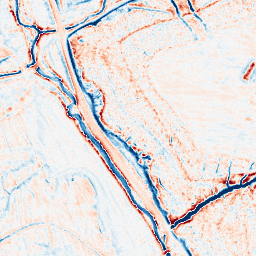
Category: edge_preserving
Decomposition family: anisotropic_diffusion
Decomposition parameters: iterations: 20
kappa: 10
gamma: 0.15
Upsampling method: bicubic
Upsampling parameters: scale: 4
Upsampling scale: 4